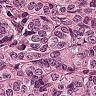
Metastatic tissue present: yes